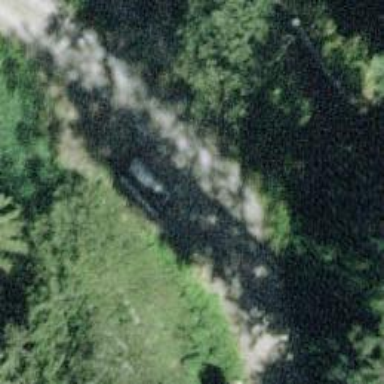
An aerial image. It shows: Track road with bridge.